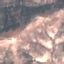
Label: HerbaceousVegetation